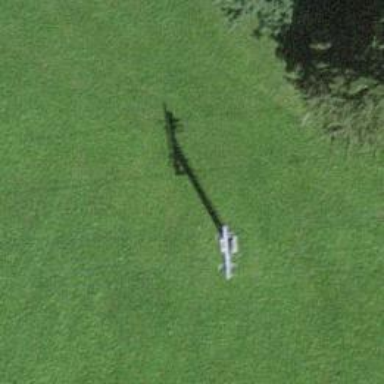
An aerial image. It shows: Pylon for aerialway.